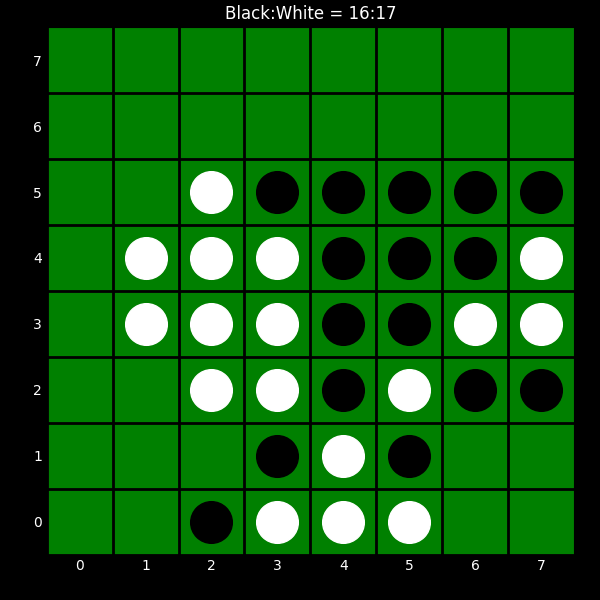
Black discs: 16
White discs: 17